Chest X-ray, PA view. Patient: 40 years old, sex M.
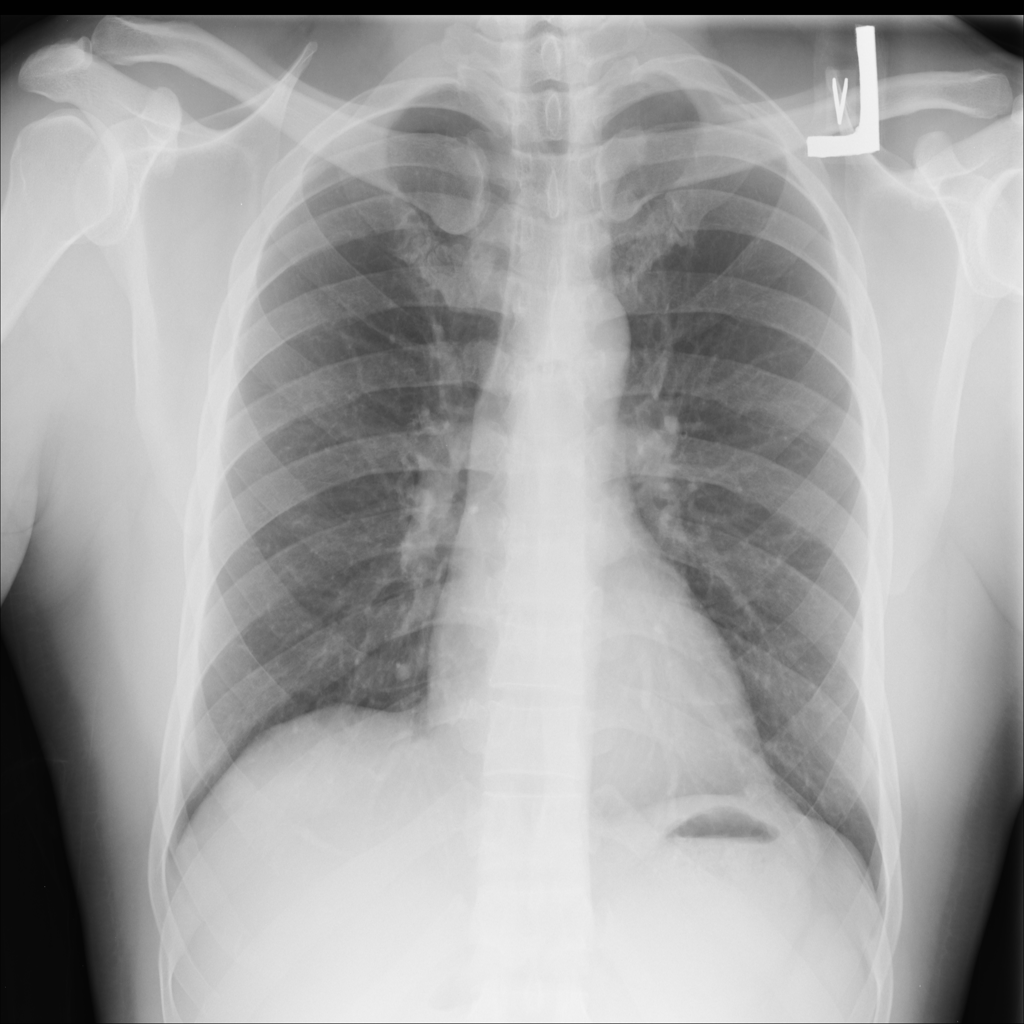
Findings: No Finding